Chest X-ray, PA view. Patient: 23 years old, sex M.
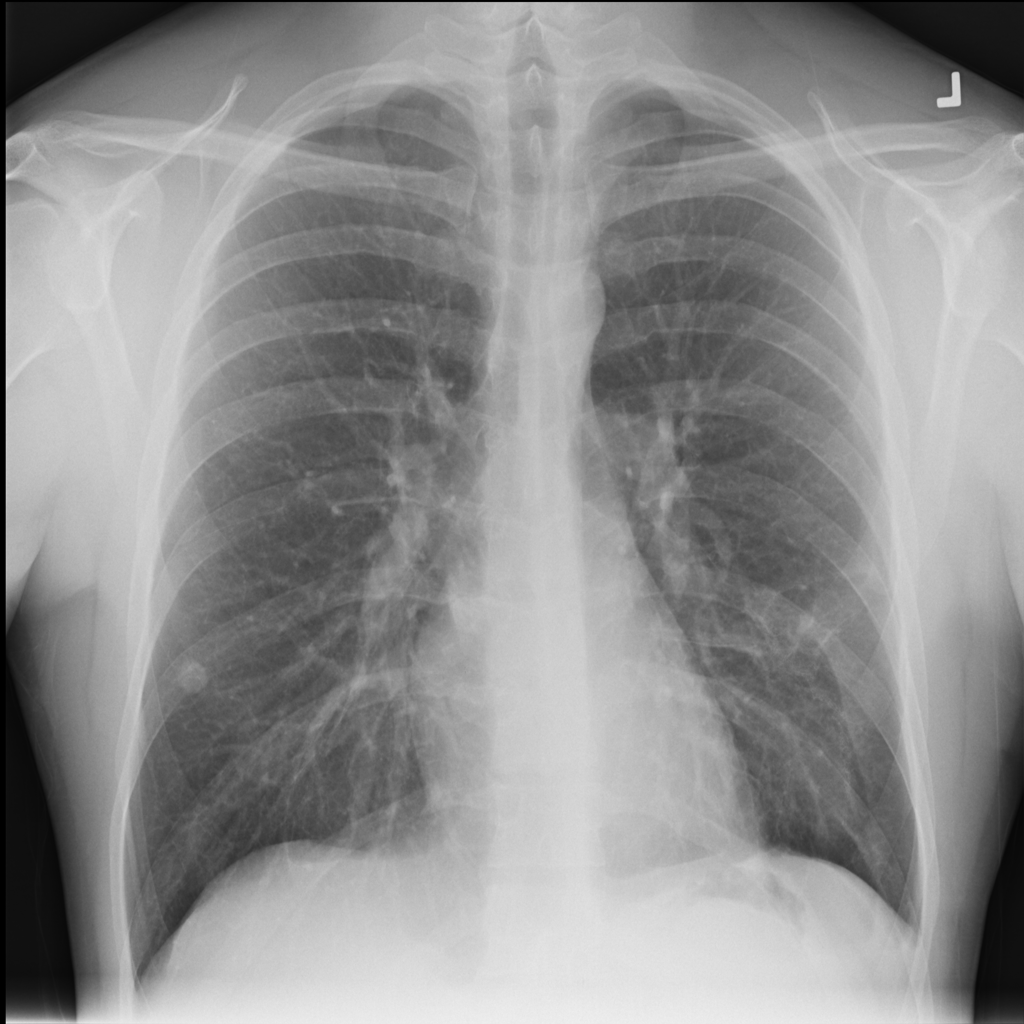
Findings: Atelectasis, Nodule